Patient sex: M
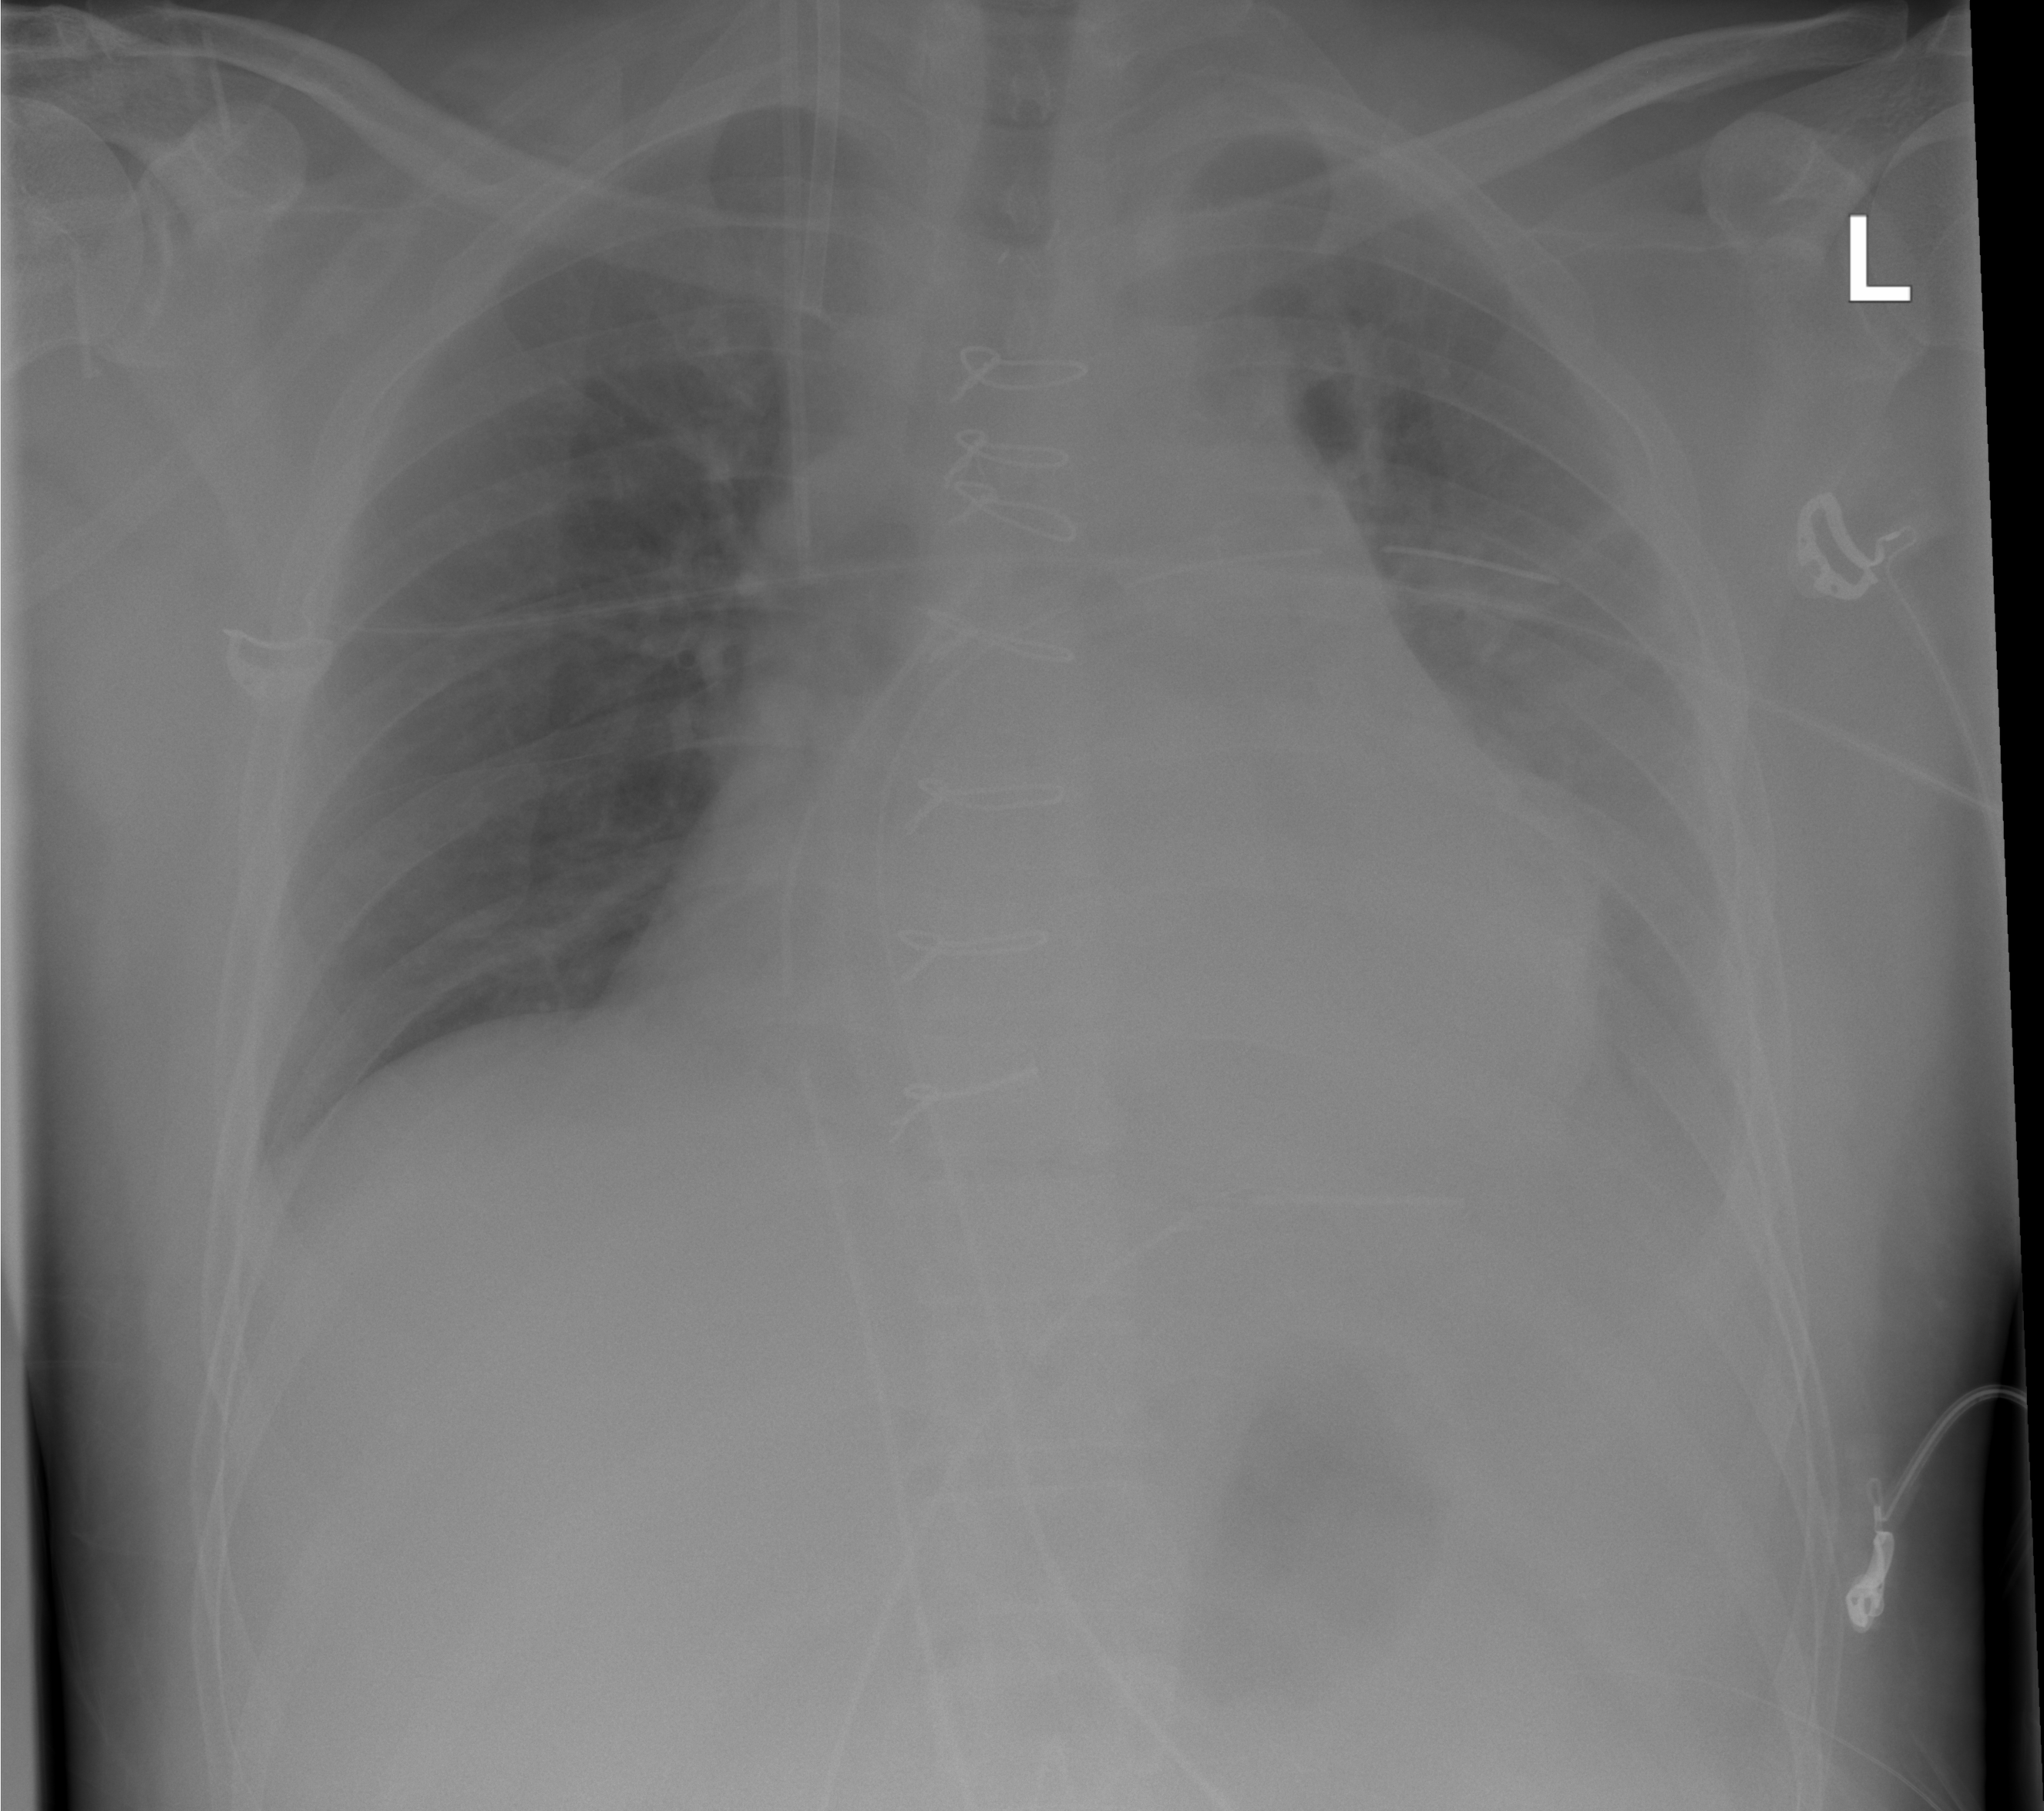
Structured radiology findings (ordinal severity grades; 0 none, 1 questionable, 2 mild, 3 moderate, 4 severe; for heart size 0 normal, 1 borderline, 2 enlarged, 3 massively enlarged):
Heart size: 2
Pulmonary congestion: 0
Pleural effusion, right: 0
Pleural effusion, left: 3
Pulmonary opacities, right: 0
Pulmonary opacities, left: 2
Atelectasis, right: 0
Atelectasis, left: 3